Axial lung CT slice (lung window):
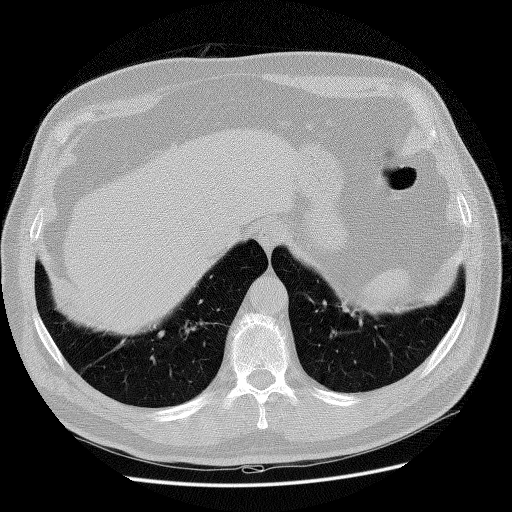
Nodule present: no